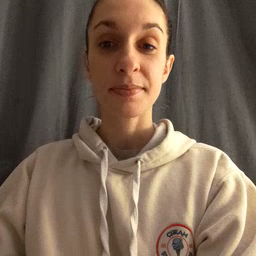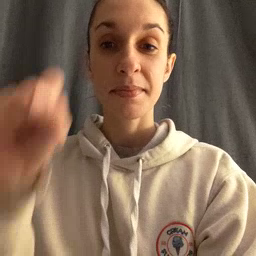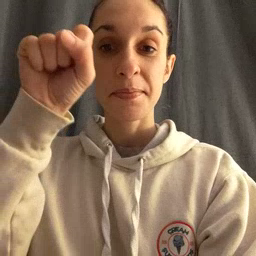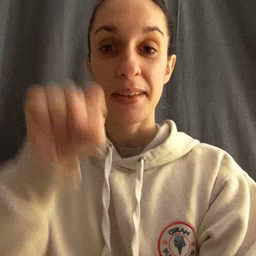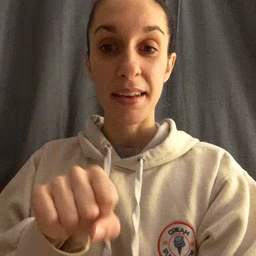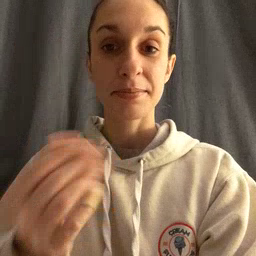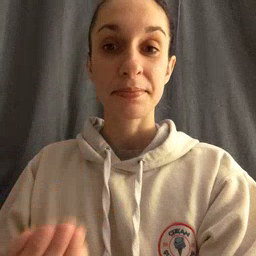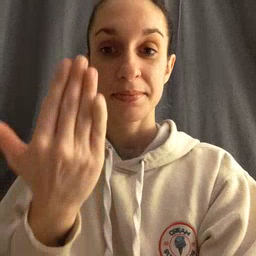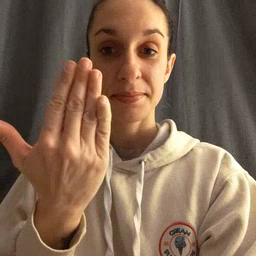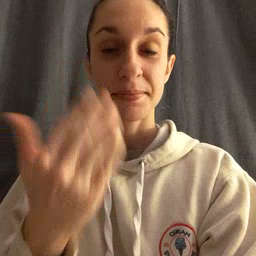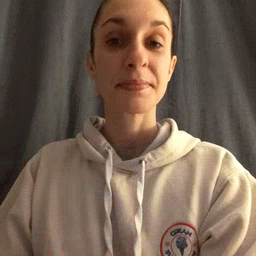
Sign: mitten